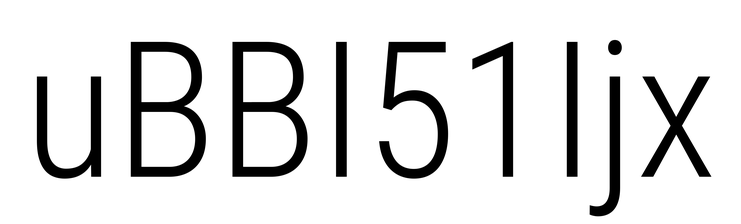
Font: Roboto_Condensed_Light